Question: Everything I've researched wants me to use their styles, or layouts (so it seems). I just want to take my existing div, and slide through the divs already inside of it. I know I'm missing something simple or thinking about it too hard.
Here's the code I want to slide through.
'''
<div class="slide_wrapper">
<div class="slide">
<h3>Heading1</h3>
<div>"Lorem ipsum </div>
</div>
<div class="slide">
<h3>Heading2</h3>
<div>"Lorem ipsum 2</div>
</div>
</div>
'''
I want to slide through all the '.slide' classes inside the '.slide_wrapper' and maybe even have a subtle button or <URL>  to do it manually if wanted. A point in the right direction would be extremely helpful and appreciated. THANKS!
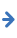
Answer: I created a simple demo. Hope this will be a good start for your gallery!
## jsBin demo
with this bit of jQuery:
'''
var galW = $('.slider_wrapper').outerWidth(true);
var slidesN = $('.slider_wrapper').find('.slide').length;
var c = 0; // = current slide
function animate(){
var curr = c===-1 ? c=slidesN-1 : c=c%slidesN;
$('.slider').stop().animate({left: -(galW*c) },1000);
}
$('.btn').click(function(){
var theclass = $(this).hasClass('btn_right') ? c++ : c--;
animate();
});
'''
---
## demo with auto-slide
If you want it to just paste this between the 'animate()' function and the '$('.btn').click(function(){' :
'''
var autoTime;
function autoSlide(){
autoTime = setInterval(function(){
$('.btn_right').click();
},3000);
}
autoSlide();
$('.slide_gallery').on('mouseenter mouseleave',function( e ){
var inOut = e.type==='mouseenter' ? clearInterval(autoTime) : autoSlide();
});
'''
---
HTML:
'''
<div class="slide_gallery">
<div class="btn btn_left"></div>
<div class="btn btn_right"></div>
<div class="slider_wrapper">
<div class="slider">
<div class="slide">
<h3>Heading1</h3>
<div>"Lorem ipsum </div>
</div>
<div class="slide">
<h3>Heading2</h3>
<div>"Lorem ipsum 2</div>
</div>
<div class="slide">
<h3>Heading3</h3>
<div>"Lorem ipsum 3</div>
</div>
<div class="slide">
<h3>Heading4</h3>
<div>"Lorem ipsum 4</div>
</div>
</div>
</div>
</div>
'''
CSS:
'''
.slide_gallery{
position:relative;
margin:15px auto;
width:500px;
padding:0 50px; /* padding for arrows*/
background:#fff;
}
.slider_wrapper{
position:relative;
width:500px;
height:300px;
background:#eee;
overflow:hidden;
}
.slider{
position:absolute;
width:99999px;
left:0;
}
.slide{
position:relative;
float:left;
width:500px;
height:300px;
}
.btn{
cursor:pointer;
position:absolute;
width:50px;
height:100%;
background:url(http://i.stack.imgur.com/tuKVp.gif) no-repeat center center;
}
.btn_left{
left:0px;
/* remove this after you replace image*/
-moz-transform: scaleX(-1);
-o-transform: scaleX(-1);
-webkit-transform: scaleX(-1);
transform: scaleX(-1);
filter: FlipH;
-ms-filter: "FlipH";
}
.btn_right{
right:0px;
}
'''